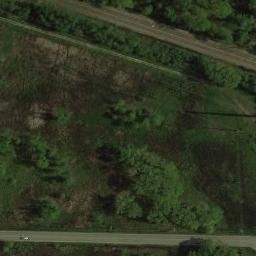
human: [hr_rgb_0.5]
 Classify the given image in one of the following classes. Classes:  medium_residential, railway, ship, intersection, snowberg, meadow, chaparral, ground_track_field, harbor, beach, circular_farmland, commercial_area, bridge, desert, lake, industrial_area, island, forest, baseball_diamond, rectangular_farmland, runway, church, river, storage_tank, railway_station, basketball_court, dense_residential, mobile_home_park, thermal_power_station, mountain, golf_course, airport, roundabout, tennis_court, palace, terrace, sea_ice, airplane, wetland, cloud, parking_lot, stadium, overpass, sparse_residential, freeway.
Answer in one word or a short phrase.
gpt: meadow